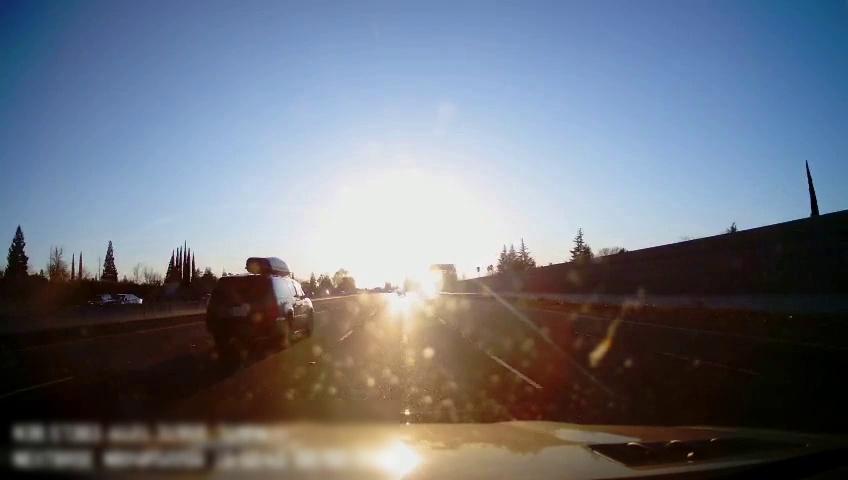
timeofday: Day
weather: Sunny
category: Drivable Space
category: Vehicles | Car
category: Vehicles | Car
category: Vehicles | Car
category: Vehicles | SUV
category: Lanes | Alternate Lane
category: Lanes | Alternate Lane
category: Lanes | Current Lane
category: Lanes | Current Lane
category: Lanes | Alternate Lane
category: Lanes | Alternate Lane
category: Traffic | Signs